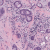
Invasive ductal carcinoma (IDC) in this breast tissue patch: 1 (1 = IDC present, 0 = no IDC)